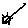
Label: sun